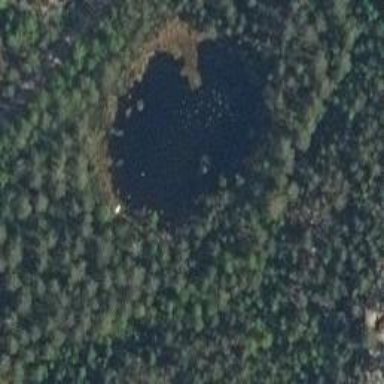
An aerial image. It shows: Serene pond surrounded by nature.